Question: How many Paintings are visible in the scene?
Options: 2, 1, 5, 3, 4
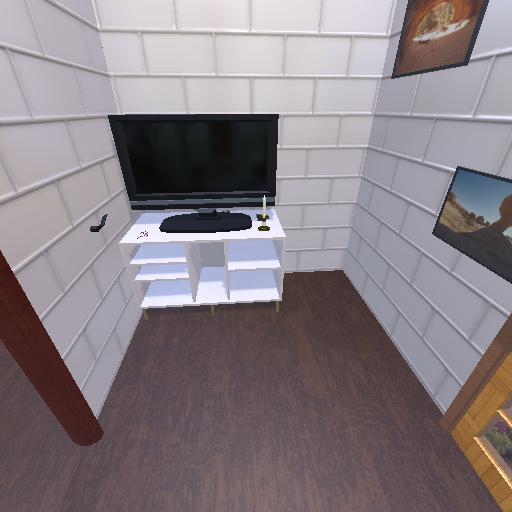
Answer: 2